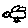
Label: bird